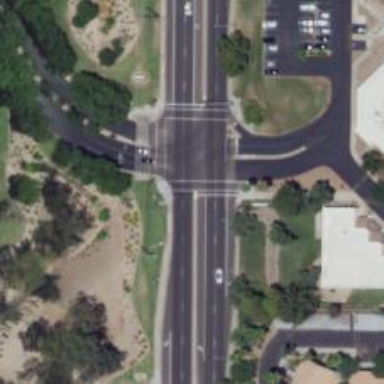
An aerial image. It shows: Solid stop line on the road marking.